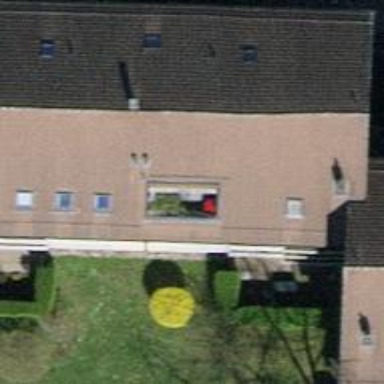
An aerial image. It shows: Gabled roof apartments building.